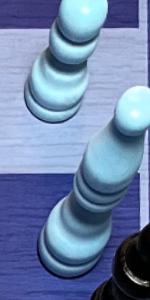
Label: Bishop_White